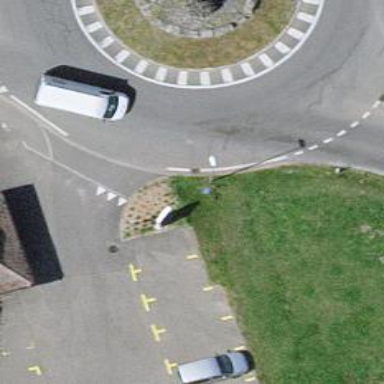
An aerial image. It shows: Secondary road with asphalt surface leading to roundabout.